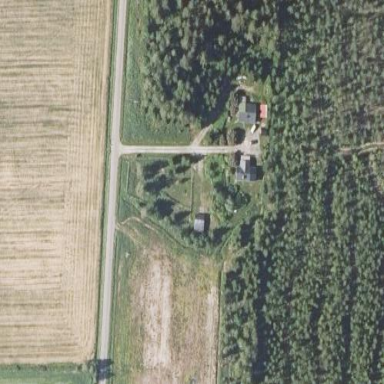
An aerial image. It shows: Fence is in the image.